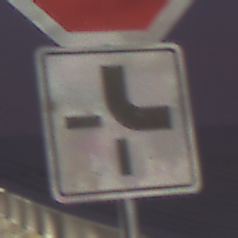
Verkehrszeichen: VerlaufVorfahrtsstrasse4
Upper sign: Stop
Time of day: SunriseSunset
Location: Outdoor (Urban)
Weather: PartlyCloudy
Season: NotSpecified
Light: Artificial